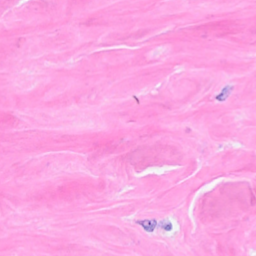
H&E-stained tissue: Breast